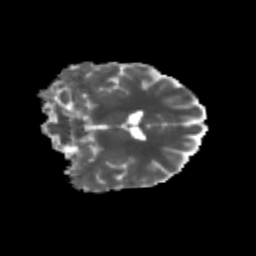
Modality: MD
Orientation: coronal
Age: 25
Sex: female
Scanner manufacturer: siemens
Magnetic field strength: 3 T
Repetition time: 3.5 s
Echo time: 0.113 s